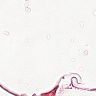
Metastatic tissue present: no